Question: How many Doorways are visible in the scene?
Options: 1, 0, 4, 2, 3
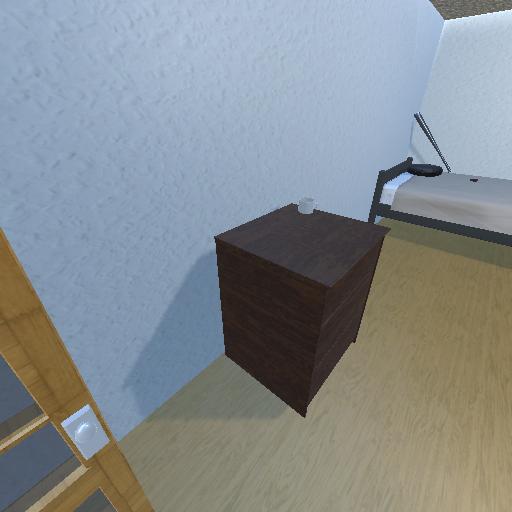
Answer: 1